Question: I have spent enough time to make it work for my listview to setProperty "'above'" of layout which 'align_parentBottom=true.'
Seems like very easy right? No its not.
Please see this image so you can visualize the problem and have some idea about it.

When User 'scrolls listview', home button @bottom hides.
And by default, home button stays as it is if list scrolling is in idle state. This needs to be done.
So my problem is that After home button 'Visibility' goes 'GONE' then 'listview' fills whole space towards bottom means 'MATCH_PARENT', thats fine.
But when scroll reaches to idle state & 'Visibility' set to 'Visible' then last Item of listview goes/hides behind home button.
It means 'listview' is not getting to its original place as Image shows.
Tried By making it programmatically to set "above" property of list as Home Button is 'align_parentBottom=true'.
also tried by changing whole layout to Linear layout and giving 'weight=1'.
But didn't succeed. Any help will be appreciated.
Thanks.
Layout File Fragement:
'''
<LinearLayout
android:id="@+id/llmain"
android:visibility="visible"
android:layout_width="match_parent"
android:layout_height="match_parent"
android:background="@color/white"
android:orientation="vertical">
<TextView
android:id="@+id/txtTitle"
android:layout_width="wrap_content"
android:layout_height="wrap_content"
android:layout_marginLeft="@dimen/d_10"
android:layout_marginTop="@dimen/d_5"
style="@style/text_size_title"
android:textColor="@color/black"
android:textStyle="bold" />
<LinearLayout
android:layout_width="match_parent"
android:layout_height="wrap_content"
android:layout_marginLeft="@dimen/d_10"
android:layout_marginRight="@dimen/d_10"
android:layout_marginTop="@dimen/d_5">
<TextView
android:id="@+id/txtDateTime"
android:layout_width="wrap_content"
android:layout_height="wrap_content"
android:textColor="@color/comment_n_time_color_text"
android:textSize="14sp" />
<LinearLayout
android:layout_width="@dimen/d_1"
android:layout_height="match_parent"
android:layout_marginLeft="@dimen/d_3"
android:layout_marginRight="@dimen/d_3"
android:background="@color/comment_n_time_color" />
<ImageView
android:layout_width="wrap_content"
android:layout_height="wrap_content"
android:layout_gravity="center_vertical"
android:src="@drawable/ic_like" />
<TextView
android:id="@+id/txtLike"
android:layout_width="wrap_content"
android:layout_height="wrap_content"
android:layout_marginLeft="@dimen/d_3"
android:layout_marginRight="@dimen/d_3"
android:textColor="@color/comment_n_time_color_text"
android:textSize="14sp" />
<LinearLayout
android:layout_width="@dimen/d_1"
android:layout_height="match_parent"
android:layout_marginLeft="@dimen/d_3"
android:layout_marginRight="@dimen/d_3"
android:background="@color/comment_n_time_color" />
<ImageView
android:layout_width="wrap_content"
android:layout_height="wrap_content"
android:layout_gravity="center_vertical"
android:src="@drawable/comment" />
<TextView
android:id="@+id/txtComment"
android:layout_width="wrap_content"
android:layout_height="wrap_content"
android:layout_marginLeft="@dimen/d_3"
android:layout_marginRight="@dimen/d_3"
android:textColor="@color/comment_n_time_color_text"
android:textSize="14sp" />
</LinearLayout>
<LinearLayout
android:layout_width="match_parent"
android:layout_height="@dimen/article_detail_separator"
android:layout_marginTop="@dimen/d_5"
android:background="@color/comment_n_time_color"></LinearLayout>
<TextView
android:layout_width="wrap_content"
android:layout_height="wrap_content"
android:layout_marginLeft="@dimen/d_10"
android:layout_marginTop="@dimen/d_5"
android:text="@string/article_comment"
android:textAppearance="?android:textAppearanceMedium"
android:textColor="@color/black"
android:textStyle="bold" />
<LinearLayout
android:layout_width="match_parent"
android:layout_height="wrap_content"
android:layout_marginLeft="@dimen/d_10"
android:layout_marginRight="@dimen/d_10"
android:layout_marginTop="@dimen/d_5"
android:orientation="horizontal">
<EditText
android:id="@+id/txt_message"
android:layout_width="0dp"
android:layout_height="wrap_content"
android:layout_marginRight="@dimen/d_10"
android:layout_weight="1"
android:hint="@string/article_comment_hint"
android:textColor="@color/black" />
<ImageView
android:id="@+id/img_send"
android:padding="@dimen/d_10"
android:layout_width="wrap_content"
android:layout_height="wrap_content"
android:layout_gravity="center_vertical"
android:src="@drawable/send_button" />
</LinearLayout>
<ListView
android:id="@+id/listview_comments"
android:layout_width="match_parent"
android:layout_height="match_parent"
android:cacheColorHint="@null"
android:listSelector="@null">
</ListView>
</LinearLayout>
'''
And My Activity Layout:
'''
<?xml version="1.0" encoding="utf-8"?>
<RelativeLayout xmlns:android="http://schemas.android.com/apk/res/android"
android:layout_width="match_parent"
android:layout_height="match_parent"
android:orientation="vertical"
android:id="@+id/parent"
android:background="@android:color/white">
<include
android:id="@+id/toolbaar"
layout="@layout/partial_toolbar"
android:layout_height="wrap_content"
android:layout_width="match_parent"
android:layout_alignParentTop="true" />
<View
android:layout_below="@+id/toolbaar"
android:id="@+id/viewline"
android:layout_width="match_parent"
android:layout_height="2dp"
android:background="@color/separator_color" />
<FrameLayout
android:layout_above="@+id/llbottom"
android:layout_below="@+id/viewline"
android:id="@+id/frame_container"
android:layout_width="match_parent"
android:layout_height="match_parent"></FrameLayout>
<LinearLayout
android:id="@+id/llbottom"
android:layout_width="match_parent"
android:layout_height="wrap_content"
android:layout_alignParentBottom="true"
android:orientation="vertical">
<include
android:id="@+id/img_home_"
layout="@layout/home_icon_footer"
android:layout_width="wrap_content"
android:layout_height="wrap_content" />
</LinearLayout>
</RelativeLayout>
'''
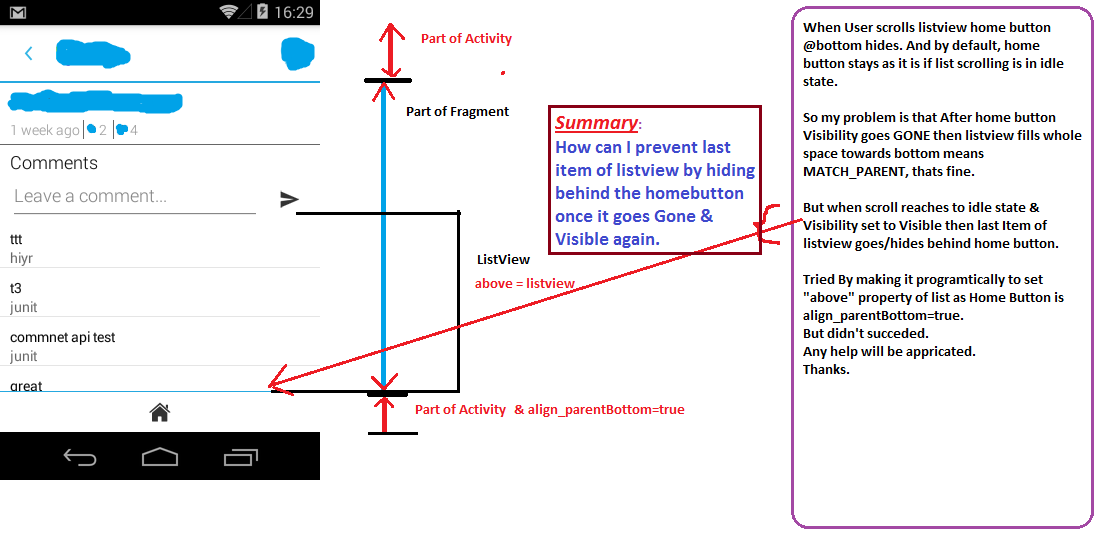
Answer: I have fix this issue by
> listview.scrollTo(0 , homeBtn.getHeight());
Which actually moves my list items to scroll on up Y direction when I get last item or say When there is not the first item of the list.